Question: Here is my data:
'''
data <- structure(list(Indicator = structure(c(1L, 1L, 1L, 2L, 2L, 2L,
3L, 3L, 3L, 6L, 6L, 6L, 6L, 4L, 4L, 5L, 5L, 1L, 1L, 1L, 2L, 2L,
2L, 3L, 3L, 3L, 6L, 6L, 6L, 6L, 4L, 4L, 5L, 5L, 1L, 1L, 1L, 2L,
2L, 2L, 3L, 3L, 3L, 6L, 6L, 6L, 6L, 4L, 4L, 5L, 5L, 1L, 1L, 1L,
2L, 2L, 2L, 3L, 3L, 3L, 6L, 6L, 6L, 6L, 4L, 4L, 5L, 5L, 1L, 1L,
1L, 2L, 2L, 2L, 3L, 3L, 3L, 6L, 6L, 6L, 6L, 4L, 4L, 5L, 5L), .Label = c("Causality",
"Climatechangeriskperceptions", "Currentadaptationoptions", "Fishingasalivelihoodactivity",
"Governance", "Roleofshadowstateactors"), class = "factor"),
Village = structure(c(1L, 1L, 1L, 1L, 1L, 1L, 1L, 1L, 1L,
1L, 1L, 1L, 1L, 1L, 1L, 1L, 1L, 2L, 2L, 2L, 2L, 2L, 2L, 2L,
2L, 2L, 2L, 2L, 2L, 2L, 2L, 2L, 2L, 2L, 3L, 3L, 3L, 3L, 3L,
3L, 3L, 3L, 3L, 3L, 3L, 3L, 3L, 3L, 3L, 3L, 3L, 4L, 4L, 4L,
4L, 4L, 4L, 4L, 4L, 4L, 4L, 4L, 4L, 4L, 4L, 4L, 4L, 4L, 5L,
5L, 5L, 5L, 5L, 5L, 5L, 5L, 5L, 5L, 5L, 5L, 5L, 5L, 5L, 5L,
5L), .Label = c("Andra", "lahapau", "Pelipowai", "Ponam",
"Tulu"), class = "factor"), Variables = structure(c(13L,
3L, 10L, 11L, 12L, 16L, 5L, 8L, 1L, 2L, 15L, 17L, 6L, 14L,
9L, 4L, 7L, 13L, 3L, 10L, 11L, 12L, 16L, 5L, 8L, 1L, 2L,
15L, 17L, 6L, 14L, 9L, 4L, 7L, 13L, 3L, 10L, 11L, 12L, 16L,
5L, 8L, 1L, 2L, 15L, 17L, 6L, 14L, 9L, 4L, 7L, 13L, 3L, 10L,
11L, 12L, 16L, 5L, 8L, 1L, 2L, 15L, 17L, 6L, 14L, 9L, 4L,
7L, 13L, 3L, 10L, 11L, 12L, 16L, 5L, 8L, 1L, 2L, 15L, 17L,
6L, 14L, 9L, 4L, 7L), .Label = c("alternativelivelihood",
"anyactorsinvolvedinsustainability", "Attributionfactors",
"discusswithelectedleaders", "Effortsdirectedtoreducerisks",
"fishercommunityinfluence", "Infrastructureeffectiveness",
"multiplicityofactors", "Occupationforchildren", "Reversibility",
"Riskasamajorconsideration", "Riskbeingaddressed", "Statusoffisheries",
"Timefishing", "Whatwasdone", "Whoisatrisk", "whowasinvolved?"
), class = "factor"), legend.var = structure(c(1L, 2L, 3L,
4L, 5L, 6L, 7L, 8L, 9L, 10L, 11L, 12L, 13L, 14L, 15L, 16L,
17L, 1L, 2L, 3L, 4L, 5L, 6L, 7L, 8L, 9L, 10L, 11L, 12L, 13L,
14L, 15L, 16L, 17L, 1L, 2L, 3L, 4L, 5L, 6L, 7L, 8L, 9L, 10L,
11L, 12L, 13L, 14L, 15L, 16L, 17L, 1L, 2L, 3L, 4L, 5L, 6L,
7L, 8L, 9L, 10L, 11L, 12L, 13L, 14L, 15L, 16L, 17L, 1L, 2L,
3L, 4L, 5L, 6L, 7L, 8L, 9L, 10L, 11L, 12L, 13L, 14L, 15L,
16L, 17L), .Label = c("a", "b", "c", "d", "e", "f", "g",
"h", "i", "j", "k", "l", "m", "n", "o", "p", "q"), class = "factor"),
score = c(1, 0.97, 1, 0.76, 0.794, 1, 0.71, 0.9, 0.5, 1,
1, 1, 1, 0.49, 0.72, 1, 0.7, 1, 1, 0, 0.67, 0.5, 1, 0.2,
1, 1, 0.7, 0.4, 0.5, 0.3, 0.67, 0.5, 0.7, 0.8, 1, 0, 0.46,
0.56, 0.375, 1, 0.13, 0.3, 0.5, 0.3, 0.3, 0.4, 0.6, 1, 1,
0.7, 0.8, 1, 0.86, 0.69, 0.51, 0.429, 1, 0.44, 0.3, 0.5,
0.6, 0.6, 0.7, 0.8, 0.4, 0.79, 0.8, 1, 1, 0.82, 0.85, 0.25,
0.226, 1, 0.18, 0.1, 1, 0.7, 0.3, 0.6, 0.3, 0.48, 0.16, 0.4,
0.8)), .Names = c("Indicator", "Village", "Variables", "legend.var",
"score"), class = "data.frame", row.names = c(NA, -85L))
'''
I have made polar plots as follows:
'''
library(ggplot2)
ggplot(data, aes(x = legend.var, y = score, fill = Indicator), color='black') +
geom_bar(width = 1, alpha=0.5, stat="identity") +
scale_y_continuous() +
coord_polar() +
theme( axis.ticks = element_blank()) +
facet_wrap(~Village, nrow=2, ncol=3) +
guides(colour = guide_legend(title.hjust = 0.5))
'''

As you can see in the data, column 'legend.var' is grouped by the column 'indicator'. I would like to insert a table or a second legend which associates each of the indicator with the 'legend.var' and 'variables' column. Ideally if this is inserted as a second legend, the unique items comprised in 'legend.var' column would have the same fill color as the corresponding indicator. The fill legend is based on the column 'indicator'. The inserted table/extra legend would comprise columns 'legend.var' with a unique alphabet and column 'variables' with the meaning of the respective alphabet. These can then have the same fill color as the corresponding 'indicator'. I hope this is clear.
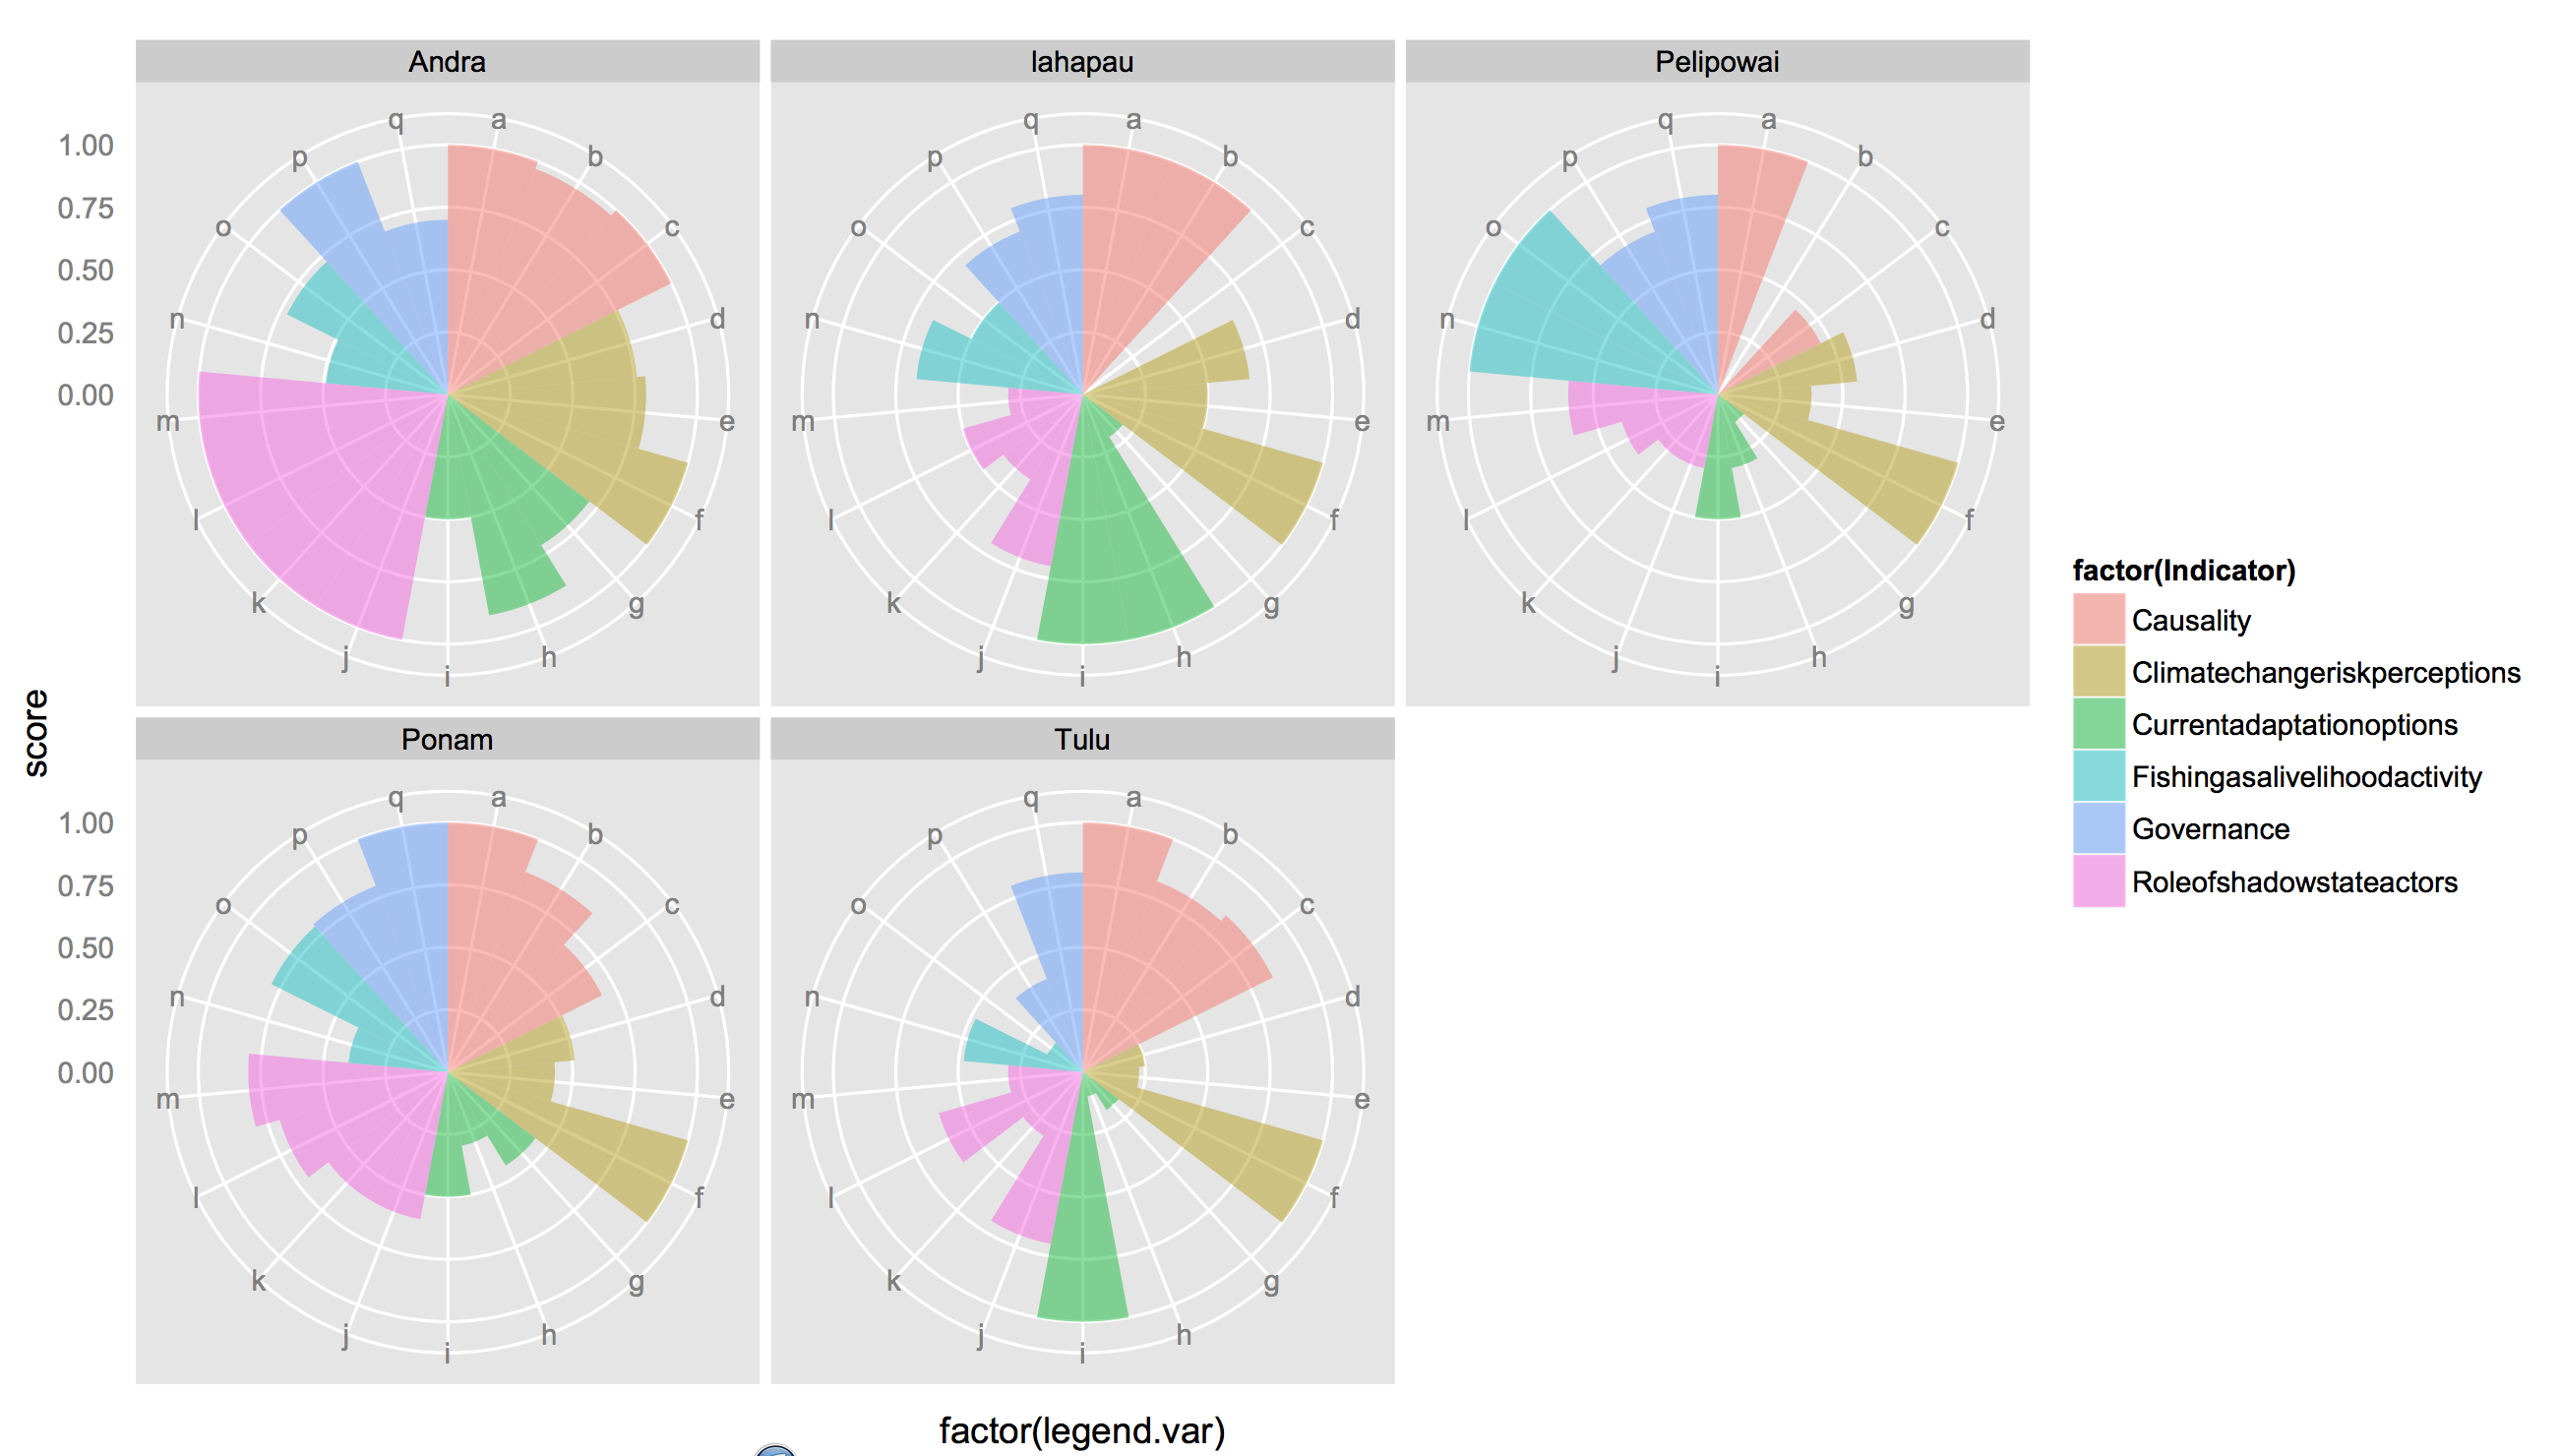
Answer: Here is a solution using a 'gtable':
'''
library(ggplot2)
p <- ggplot(data, aes(x = legend.var, y = score, fill = Indicator), color='black') +
geom_bar(width = 1, alpha=0.5, stat="identity") +
scale_y_continuous() +
coord_polar() +
theme( axis.ticks = element_blank()) +
facet_wrap(~Village, nrow=2, ncol=3) +
guides(colour = guide_legend(title.hjust = 0.5)) +
theme(legend.position=c(0.85,0.25))
#create table
library(gridExtra)
tab <- tableGrob(unique(data[, c("legend.var", "Variables")]),
show.rownames=FALSE, gpar.coretext=gpar(fontsize=10),
gpar.coltext=gpar(fontsize=10, fontface='bold'),
gpar.corefill = gpar(fill = "grey90", col = "white"),
gpar.colfill = gpar(fill = "grey80", col = "white"))
#arrange grobs
library(gtable)
a <- gtable(unit(c(0.7, 0.3) ,c("npc")), unit(1, "npc"))
a <- gtable_add_grob(a, ggplotGrob(p),1,1)
a <- gtable_add_grob(a, tab,1,2)
#plot
grid.draw(a)
'''